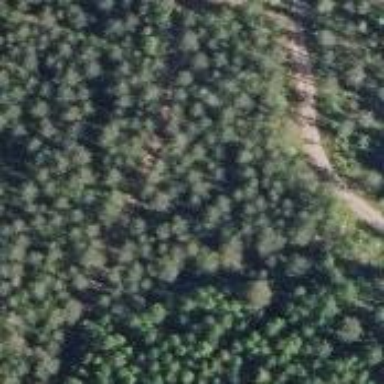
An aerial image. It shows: Path with excellent visibility for trail.